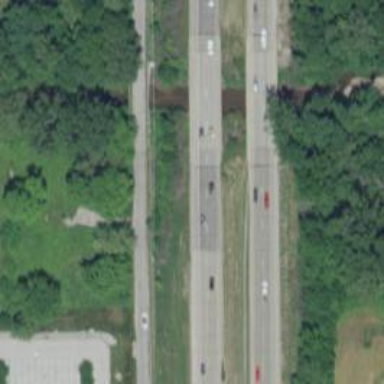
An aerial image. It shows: Bridge on expressway.